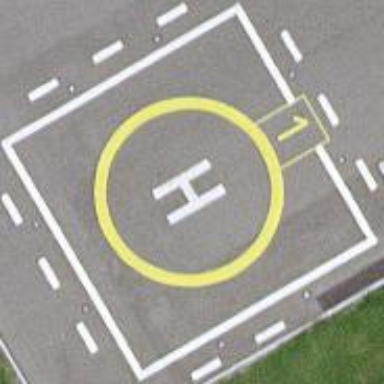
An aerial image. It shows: Image showing helipad at airport.